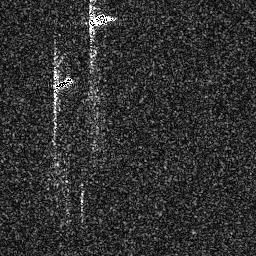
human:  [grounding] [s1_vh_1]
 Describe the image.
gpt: In the satellite image, there is  <ref>1 small ship </ref> <box>[[19, 28, 28, 37, 0]]</box> located at left,  <ref>1 medium ship </ref> <box>[[32, 3, 43, 11, 0]]</box> located at top.